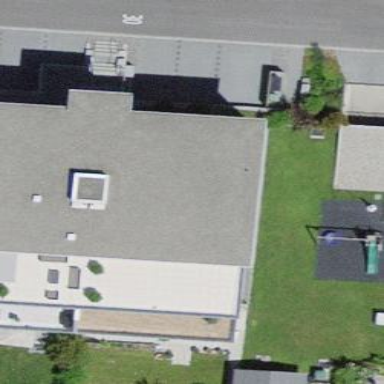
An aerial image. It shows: Building with apartments and flat roof.